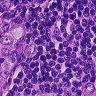
Metastatic tissue present: yes